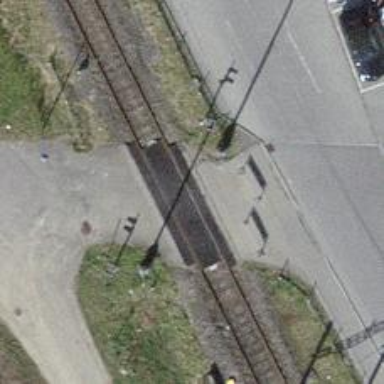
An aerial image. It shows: Level crossing on the railway with lights and full barrier.